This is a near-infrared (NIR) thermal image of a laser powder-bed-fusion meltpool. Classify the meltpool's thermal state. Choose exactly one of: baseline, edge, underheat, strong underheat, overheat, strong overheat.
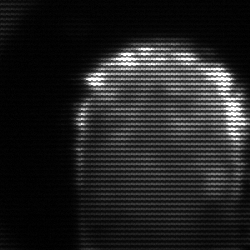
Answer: baseline